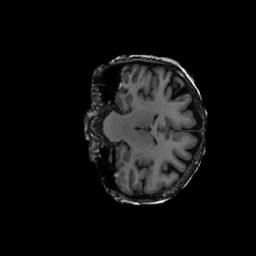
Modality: T1w
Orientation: coronal
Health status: ill
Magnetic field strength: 3 T